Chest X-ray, PA view. Patient: 61 years old, sex M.
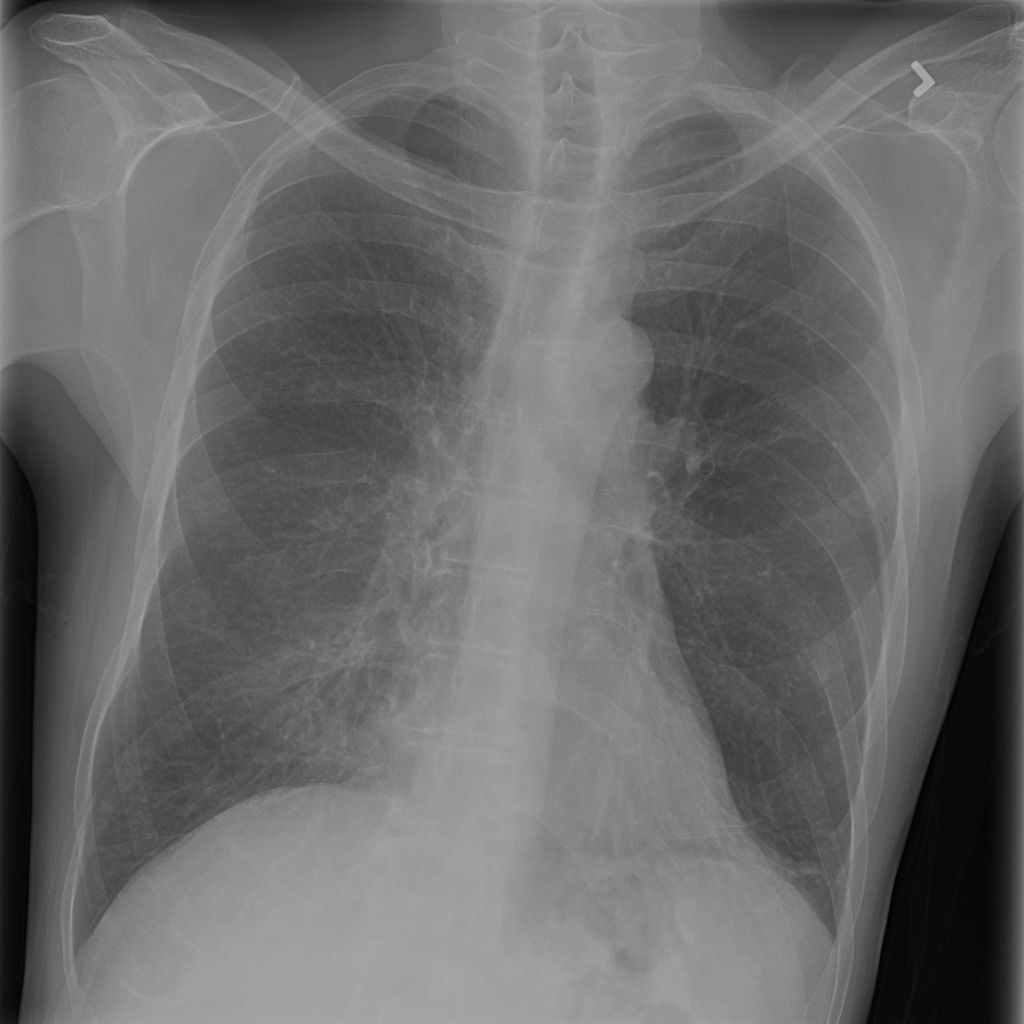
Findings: Atelectasis